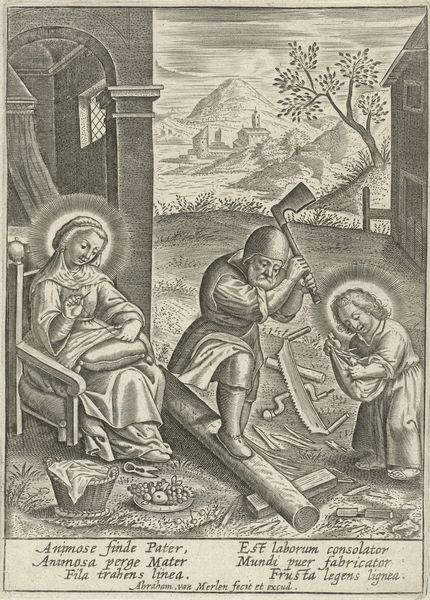
Titel: Christus helpt Jozef bij timmerwerk
Künstler: Abraham van Merlen
Standort: Amsterdam
Institution: Rijksmuseum
Schlagwörter: baum, berg, landschaft, haus, obst, arbeit, mauer, stich, werkstatt, jesus, axt, heilige, maria, josef, joseph, pater, mater, stahlstich, holz säge